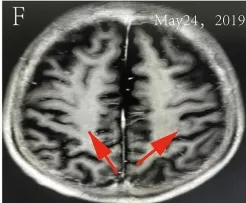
MRI of the brain on May 24, 2019.
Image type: radiology (mri)